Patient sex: F
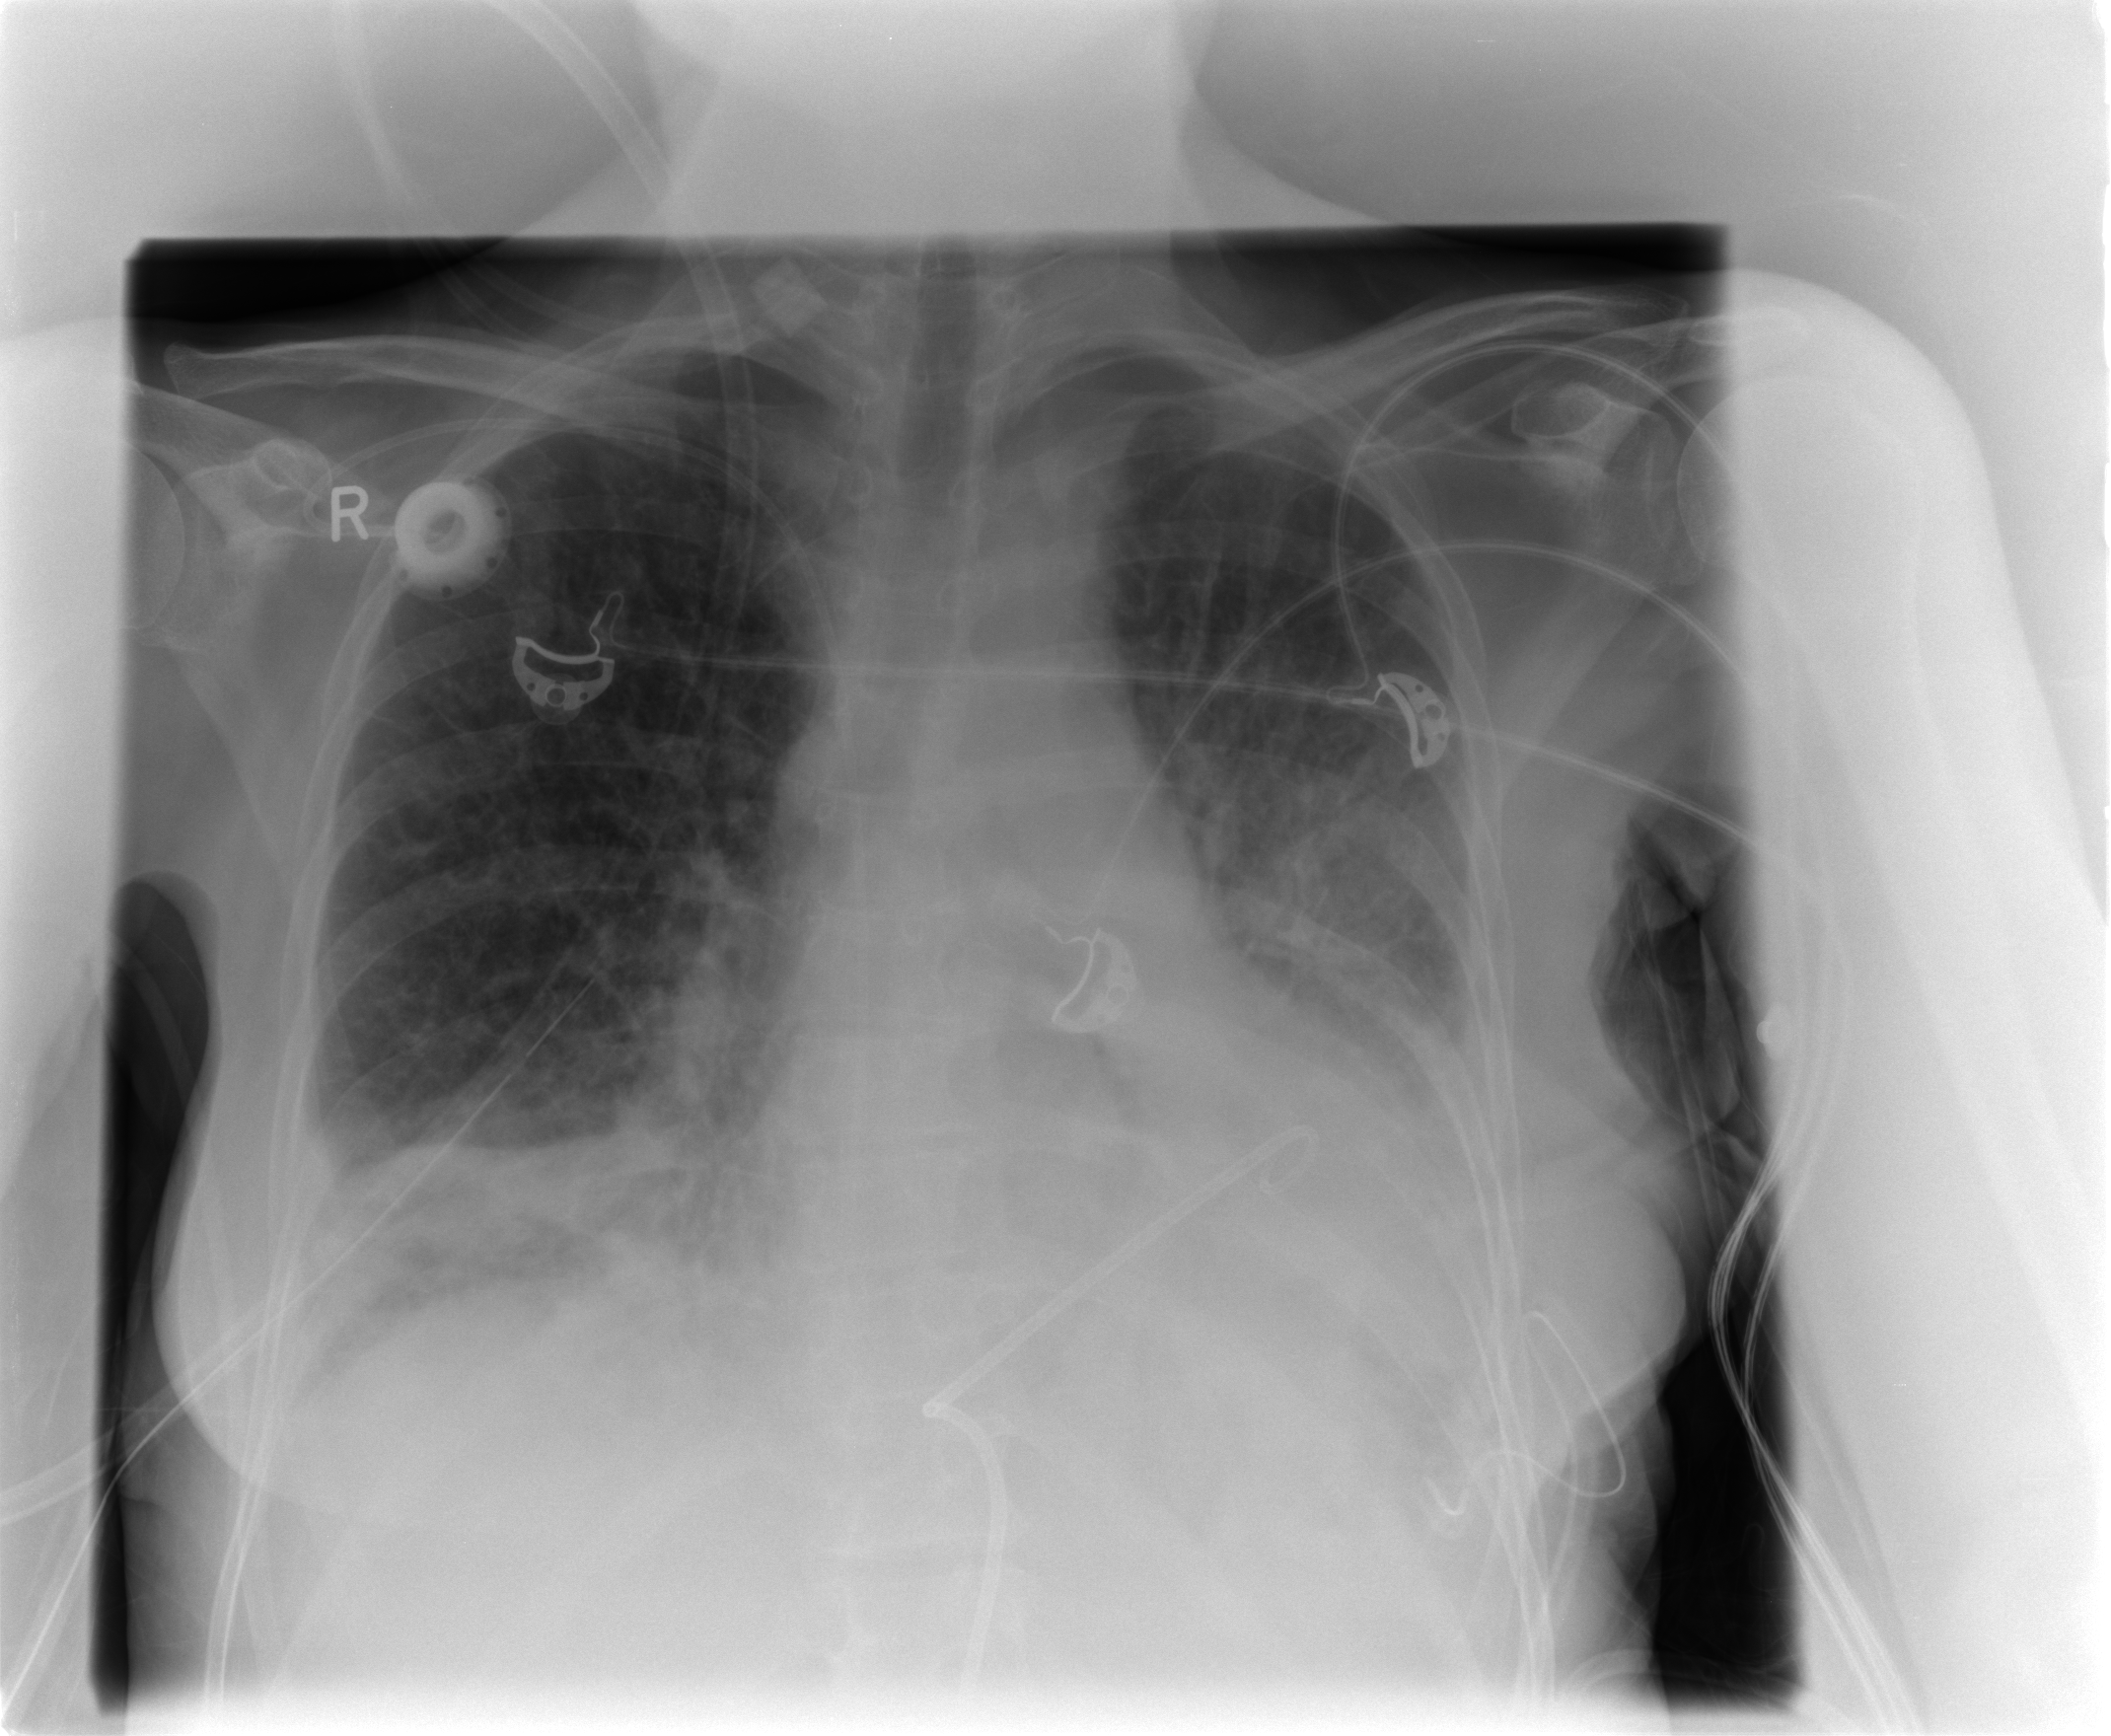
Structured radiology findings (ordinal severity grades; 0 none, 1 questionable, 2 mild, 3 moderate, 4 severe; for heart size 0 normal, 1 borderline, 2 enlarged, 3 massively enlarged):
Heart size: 2
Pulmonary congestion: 2
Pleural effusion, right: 2
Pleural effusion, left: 3
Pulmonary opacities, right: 2
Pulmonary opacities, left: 2
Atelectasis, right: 3
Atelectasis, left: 2